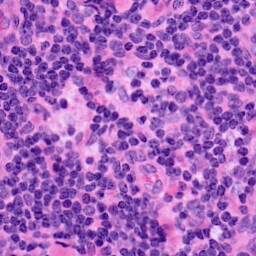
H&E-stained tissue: LymphNode